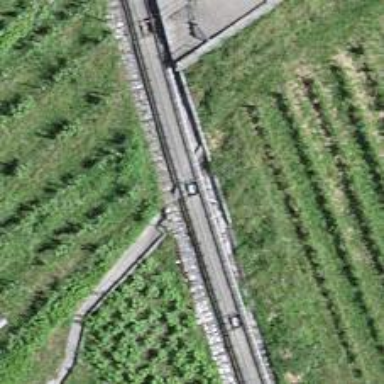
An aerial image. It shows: Single-track railway for funicular.